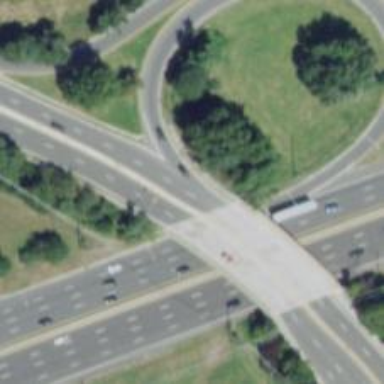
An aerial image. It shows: Junction.